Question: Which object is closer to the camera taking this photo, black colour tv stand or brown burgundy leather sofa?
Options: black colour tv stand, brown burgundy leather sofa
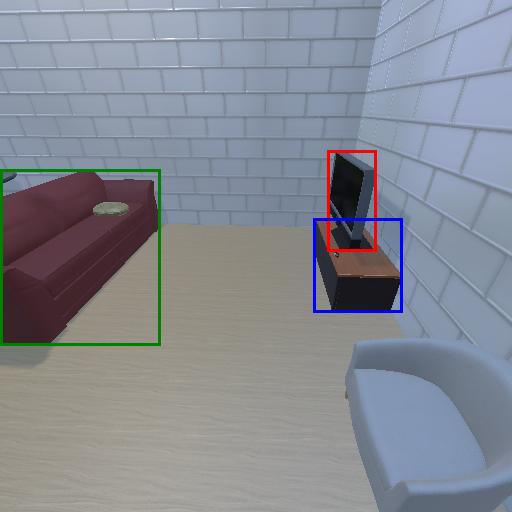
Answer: black colour tv stand